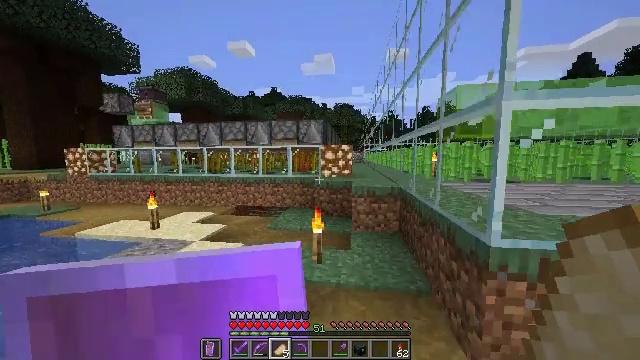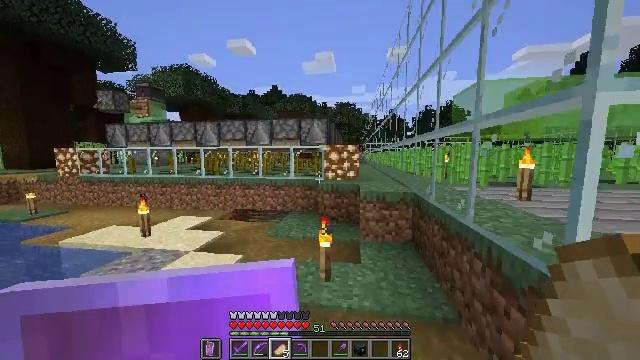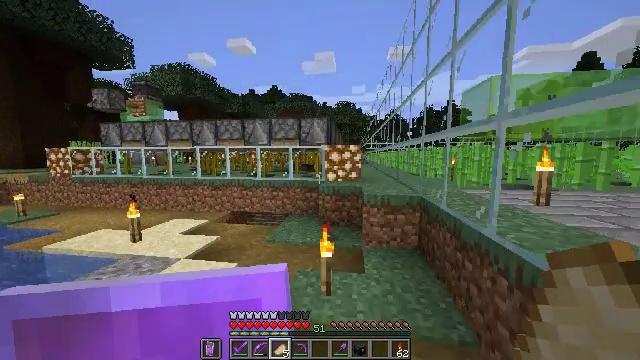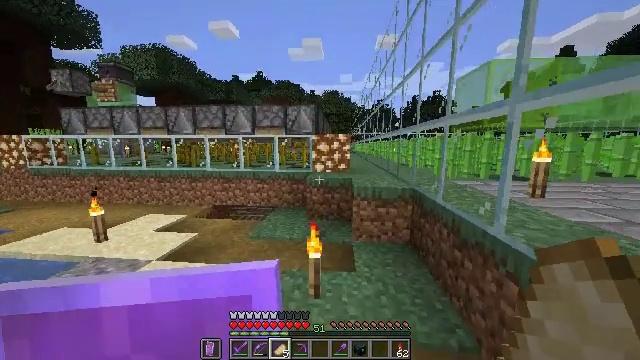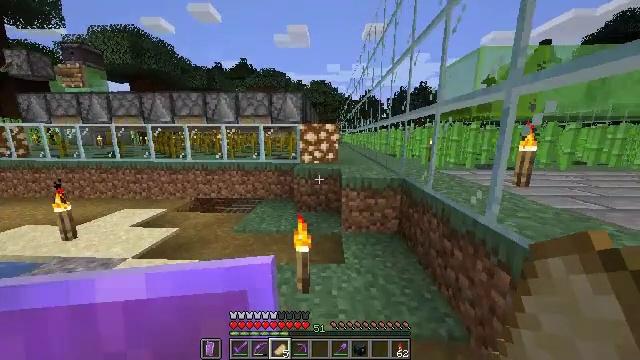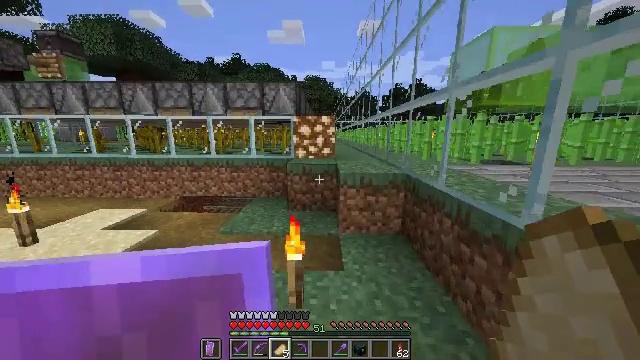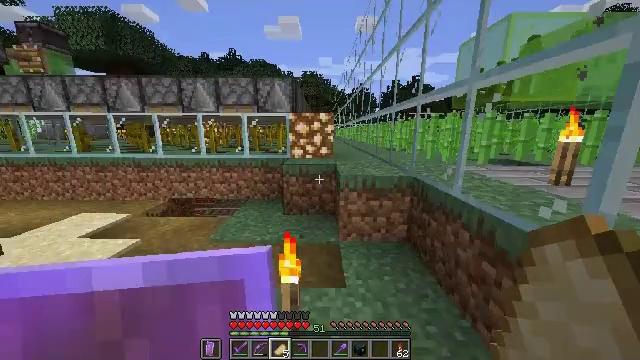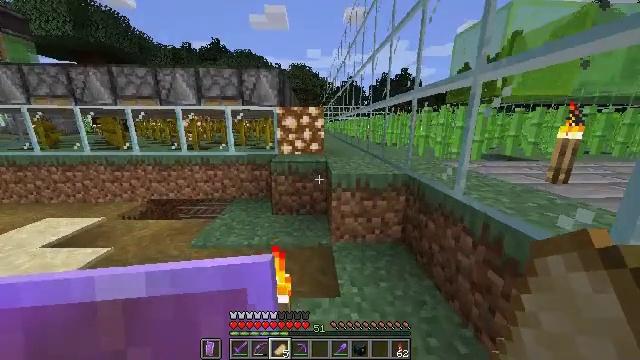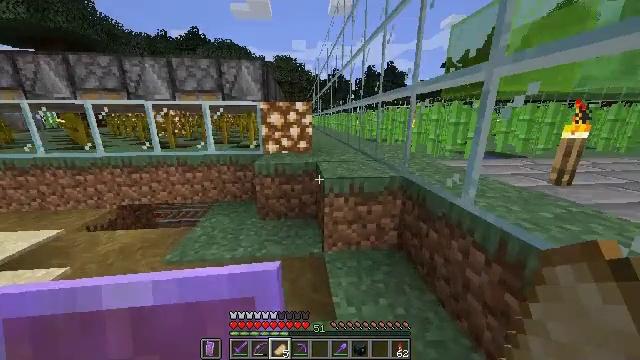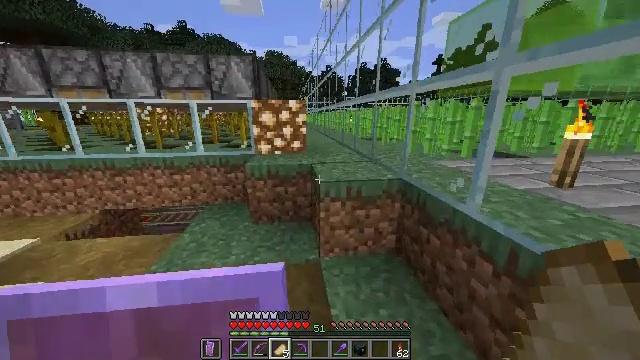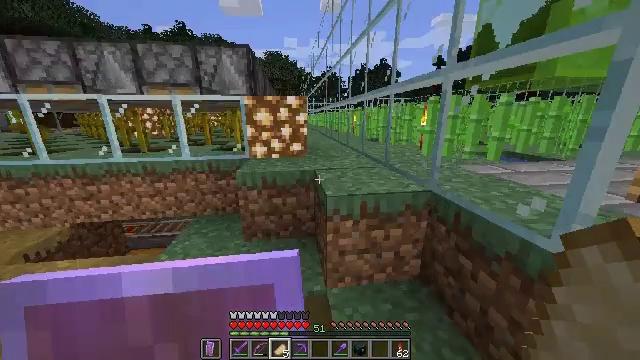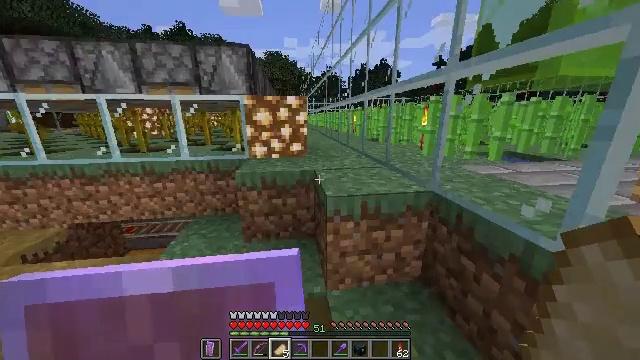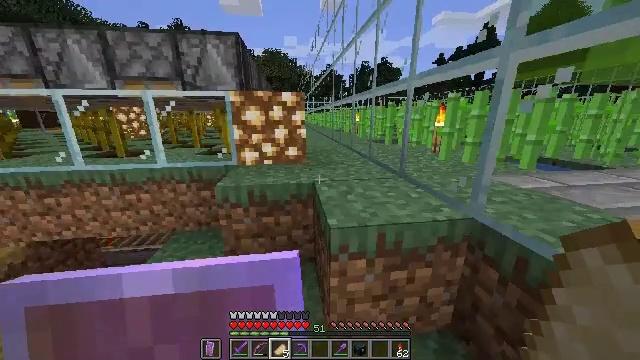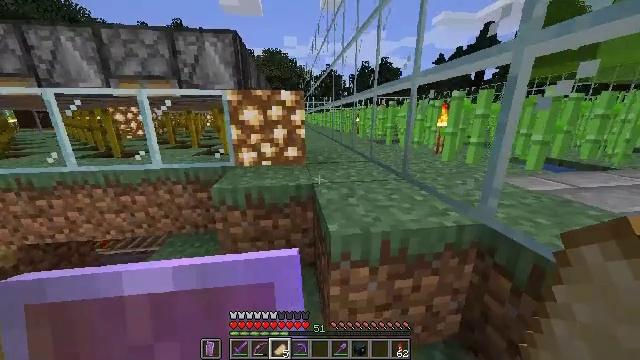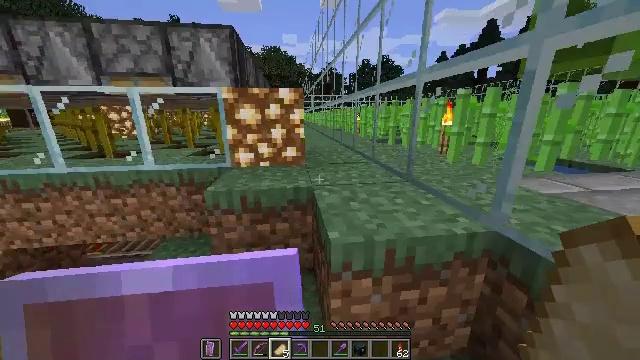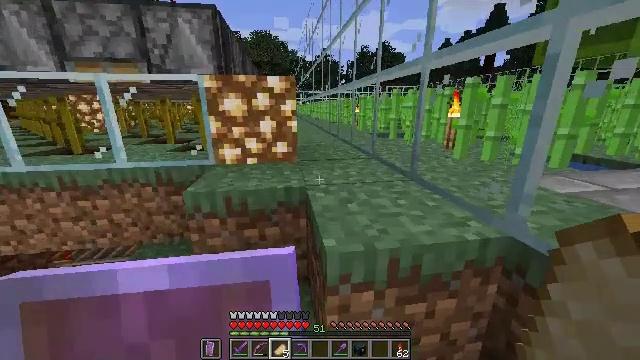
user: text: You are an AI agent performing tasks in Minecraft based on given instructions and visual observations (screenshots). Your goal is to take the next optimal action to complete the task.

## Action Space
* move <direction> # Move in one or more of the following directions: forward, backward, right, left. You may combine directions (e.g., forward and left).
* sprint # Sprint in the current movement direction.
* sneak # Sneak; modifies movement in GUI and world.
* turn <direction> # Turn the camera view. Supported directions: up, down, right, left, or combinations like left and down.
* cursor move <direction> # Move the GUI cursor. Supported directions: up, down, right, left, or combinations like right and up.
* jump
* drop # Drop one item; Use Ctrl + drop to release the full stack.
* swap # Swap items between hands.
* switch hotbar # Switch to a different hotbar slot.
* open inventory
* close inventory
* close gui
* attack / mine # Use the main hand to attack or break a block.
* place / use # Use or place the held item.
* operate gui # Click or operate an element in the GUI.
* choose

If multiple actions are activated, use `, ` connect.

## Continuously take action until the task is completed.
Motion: motion action
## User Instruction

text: Mine grass block from the ground.
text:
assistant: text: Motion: move forward
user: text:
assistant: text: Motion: move forward
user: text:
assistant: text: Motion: move forward, turn right and down
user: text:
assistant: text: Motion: move forward, turn right and down
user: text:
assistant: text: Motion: move forward, turn right
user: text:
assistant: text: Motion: move forward
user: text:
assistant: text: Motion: move forward, turn right and down
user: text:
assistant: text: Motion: move forward, turn right and down
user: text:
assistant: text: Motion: move forward, turn right
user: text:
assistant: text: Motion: move forward
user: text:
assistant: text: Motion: move forward
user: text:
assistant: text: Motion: move forward
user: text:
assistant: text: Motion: no_op
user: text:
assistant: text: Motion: no_op
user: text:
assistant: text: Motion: turn right
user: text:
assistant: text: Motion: turn right and down
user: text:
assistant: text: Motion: turn right and down
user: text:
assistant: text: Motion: no_op
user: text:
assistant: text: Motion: no_op
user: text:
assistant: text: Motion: no_op
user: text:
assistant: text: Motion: move forward
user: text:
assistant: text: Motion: move forward
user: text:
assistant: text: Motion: move forward
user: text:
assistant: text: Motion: move forward, jump
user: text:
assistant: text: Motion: move forward, jump
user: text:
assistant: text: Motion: move forward, jump
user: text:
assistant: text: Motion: move forward, turn down, jump
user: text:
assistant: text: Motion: move forward, turn left and down
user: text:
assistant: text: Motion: move forward
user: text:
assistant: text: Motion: move forward